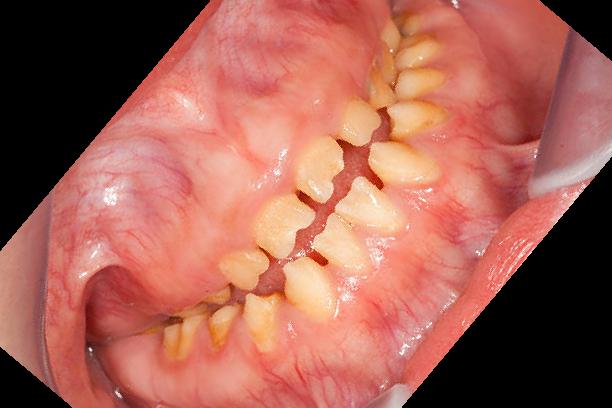
Condition: Gingivitis